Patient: sex F, age 26
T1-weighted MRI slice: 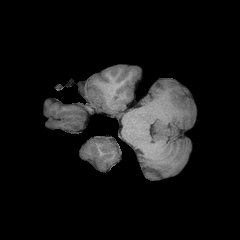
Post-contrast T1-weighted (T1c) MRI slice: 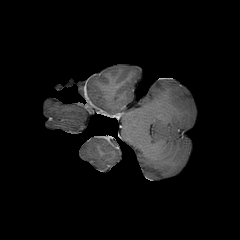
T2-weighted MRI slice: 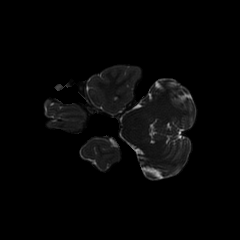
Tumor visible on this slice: no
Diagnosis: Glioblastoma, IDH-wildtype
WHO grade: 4